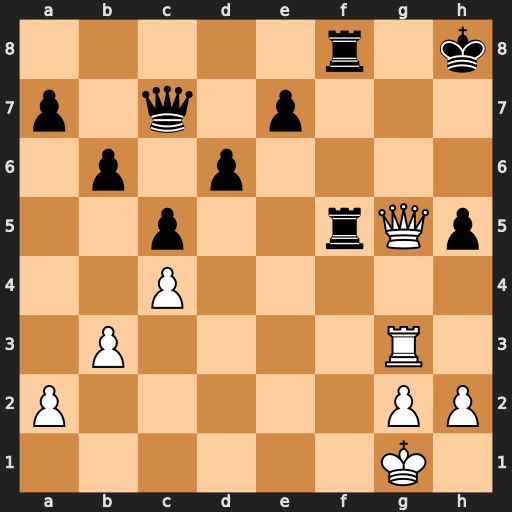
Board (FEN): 5r1k/p1q1p3/1p1p4/2p2rQp/2P5/1P4R1/P5PP/6K1
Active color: w
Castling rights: -
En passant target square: -
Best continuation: Qh6#